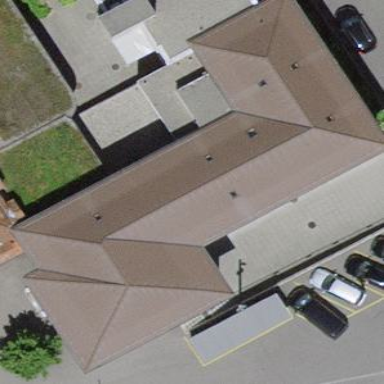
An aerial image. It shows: Building with hipped roof.